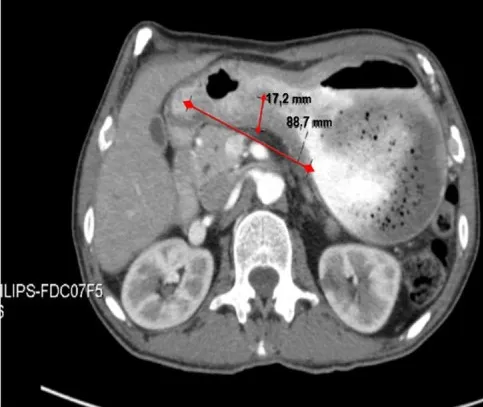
Abdomen computed tomography (red arrow).
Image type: radiology (ct)